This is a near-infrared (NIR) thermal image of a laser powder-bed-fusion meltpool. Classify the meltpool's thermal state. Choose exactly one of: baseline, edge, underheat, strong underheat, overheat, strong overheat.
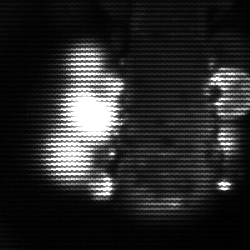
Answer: strong underheat